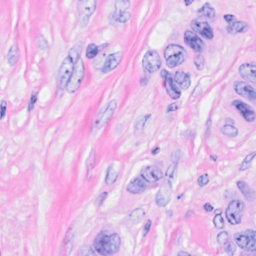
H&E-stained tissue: Breast